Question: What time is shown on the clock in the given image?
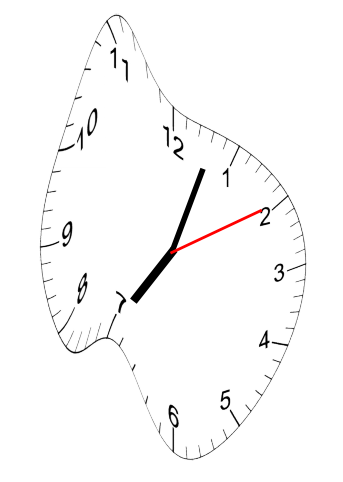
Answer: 07:03:10